Aerial crown-view tile of a tropical tree (Barro Colorado Island, Panama), acquired 20250124:
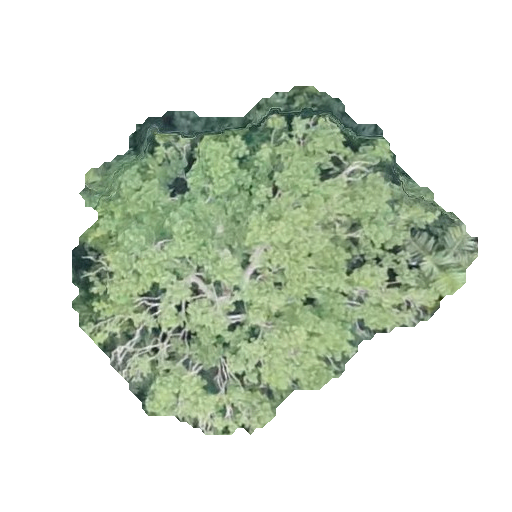
Species: Jacaranda copaia
GBIF accepted scientific name: Jacaranda copaia
Crown area: 138.737 m²